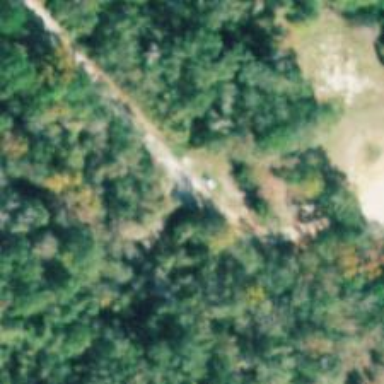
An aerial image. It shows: Abandoned road.